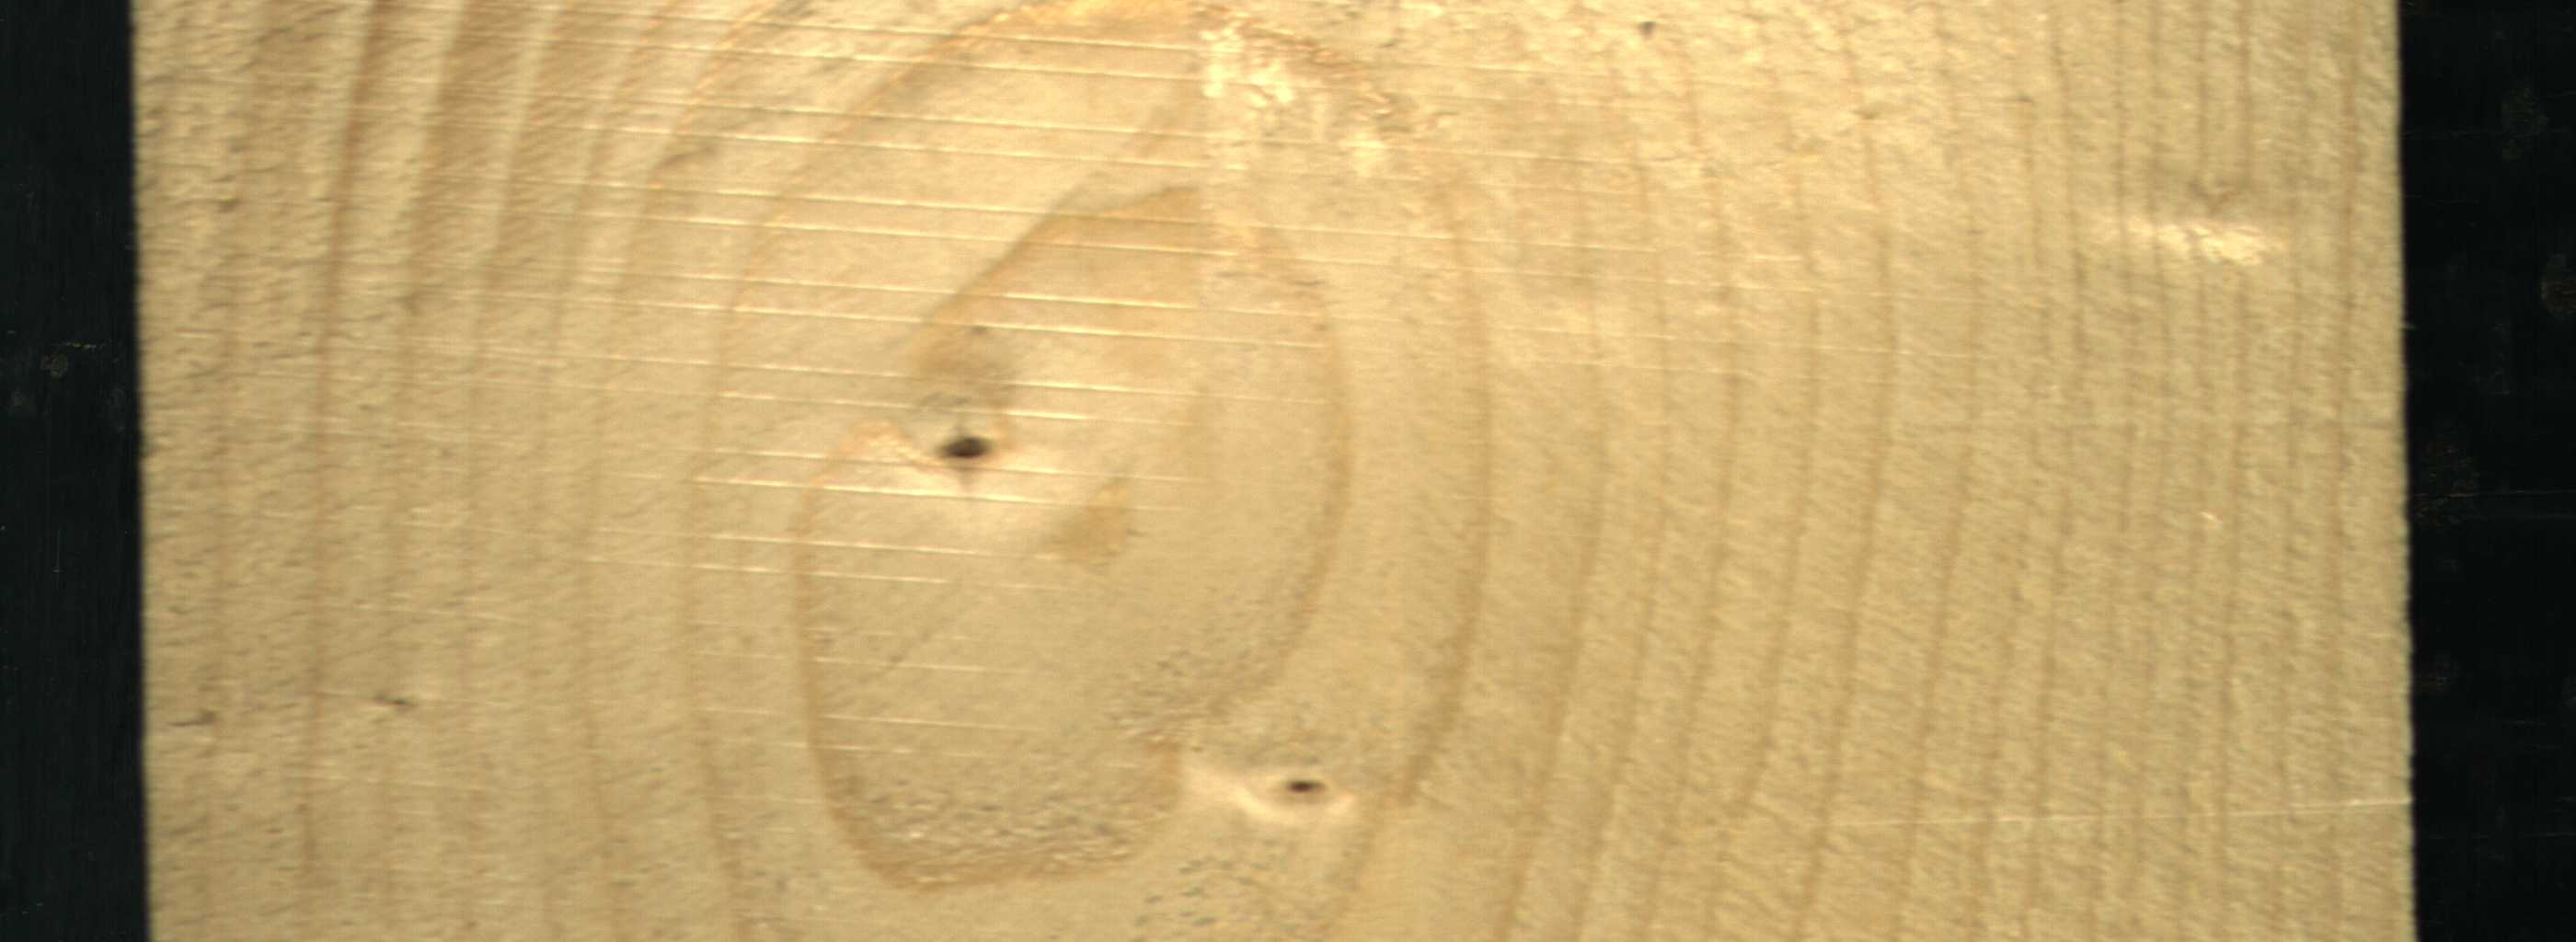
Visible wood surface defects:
Live_Knot
Live_Knot